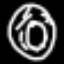
Label: donut